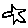
Label: star